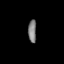
Tissue: prostate
Cell type: T cells
Senescence score: 0.7817
Nuclear area (px): 181
Mean DAPI intensity: 126.901